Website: walmart
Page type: order-returns
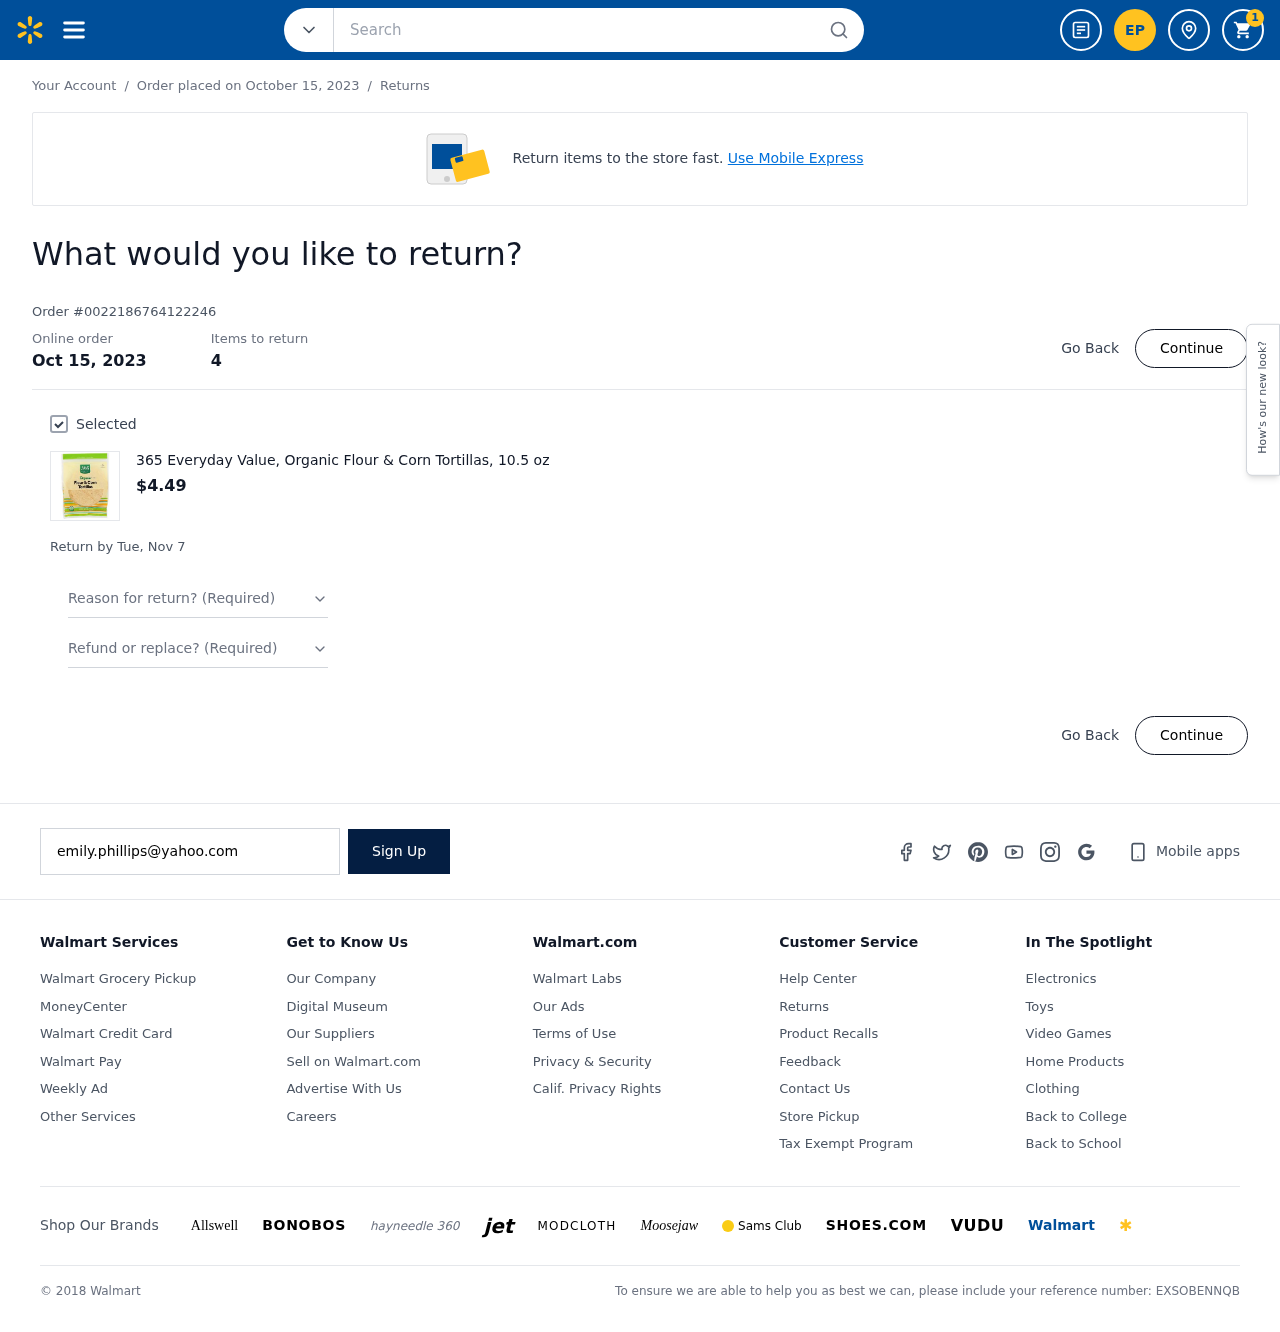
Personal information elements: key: PII_EMAIL
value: emily.phillips@yahoo.com
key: PII_INITIALS
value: EP
Product elements: key: PRODUCT1_NAME
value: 365 Everyday Value, Organic Flour & Corn Tortillas, 10.5 oz
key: PRODUCT1_PRICE
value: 4.49
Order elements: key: ORDER_NUM_ITEMS
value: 1
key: ORDER_DATE
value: Order placed on October 15, 2023
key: ORDER_DATE
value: Oct 15, 2023
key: ORDER_ID
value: Order #0022186764122246
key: ORDER_NUM_ITEMS
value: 4
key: ORDER_RETURN_BY_DATE
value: Return by Tue, Nov 7
Search elements: key: HEADER_SEARCH
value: Search